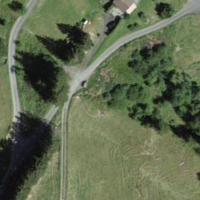
EUNIS habitat code: 23
Species observed at this site:
Plantago media